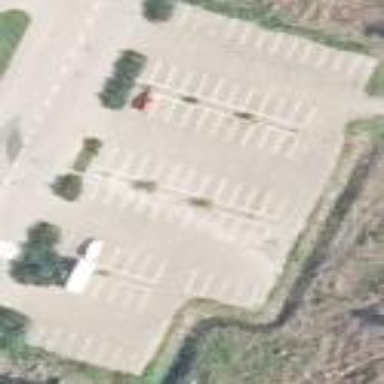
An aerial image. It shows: Paved parking area.